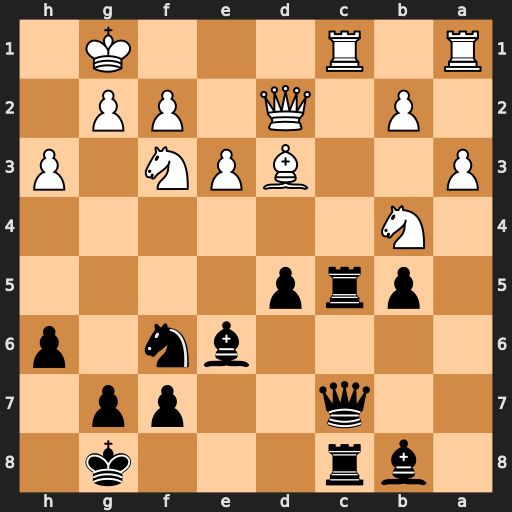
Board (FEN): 1br3k1/2q2pp1/4bn1p/1prp4/1N6/P2BPN1P/1P1Q1PP1/R1R3K1
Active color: b
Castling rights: -
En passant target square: -
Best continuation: Rxc1+ Rxc1 Qxc1+